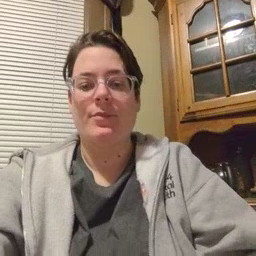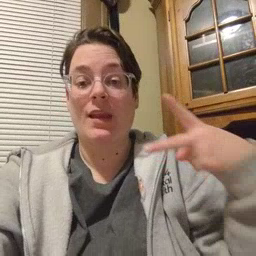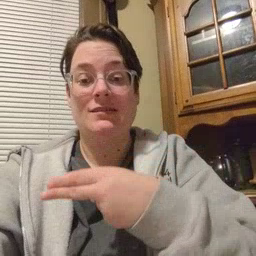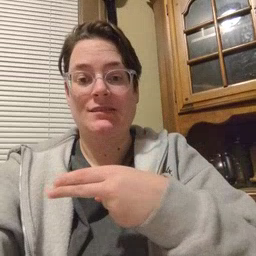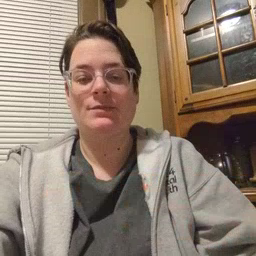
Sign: cut